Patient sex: M
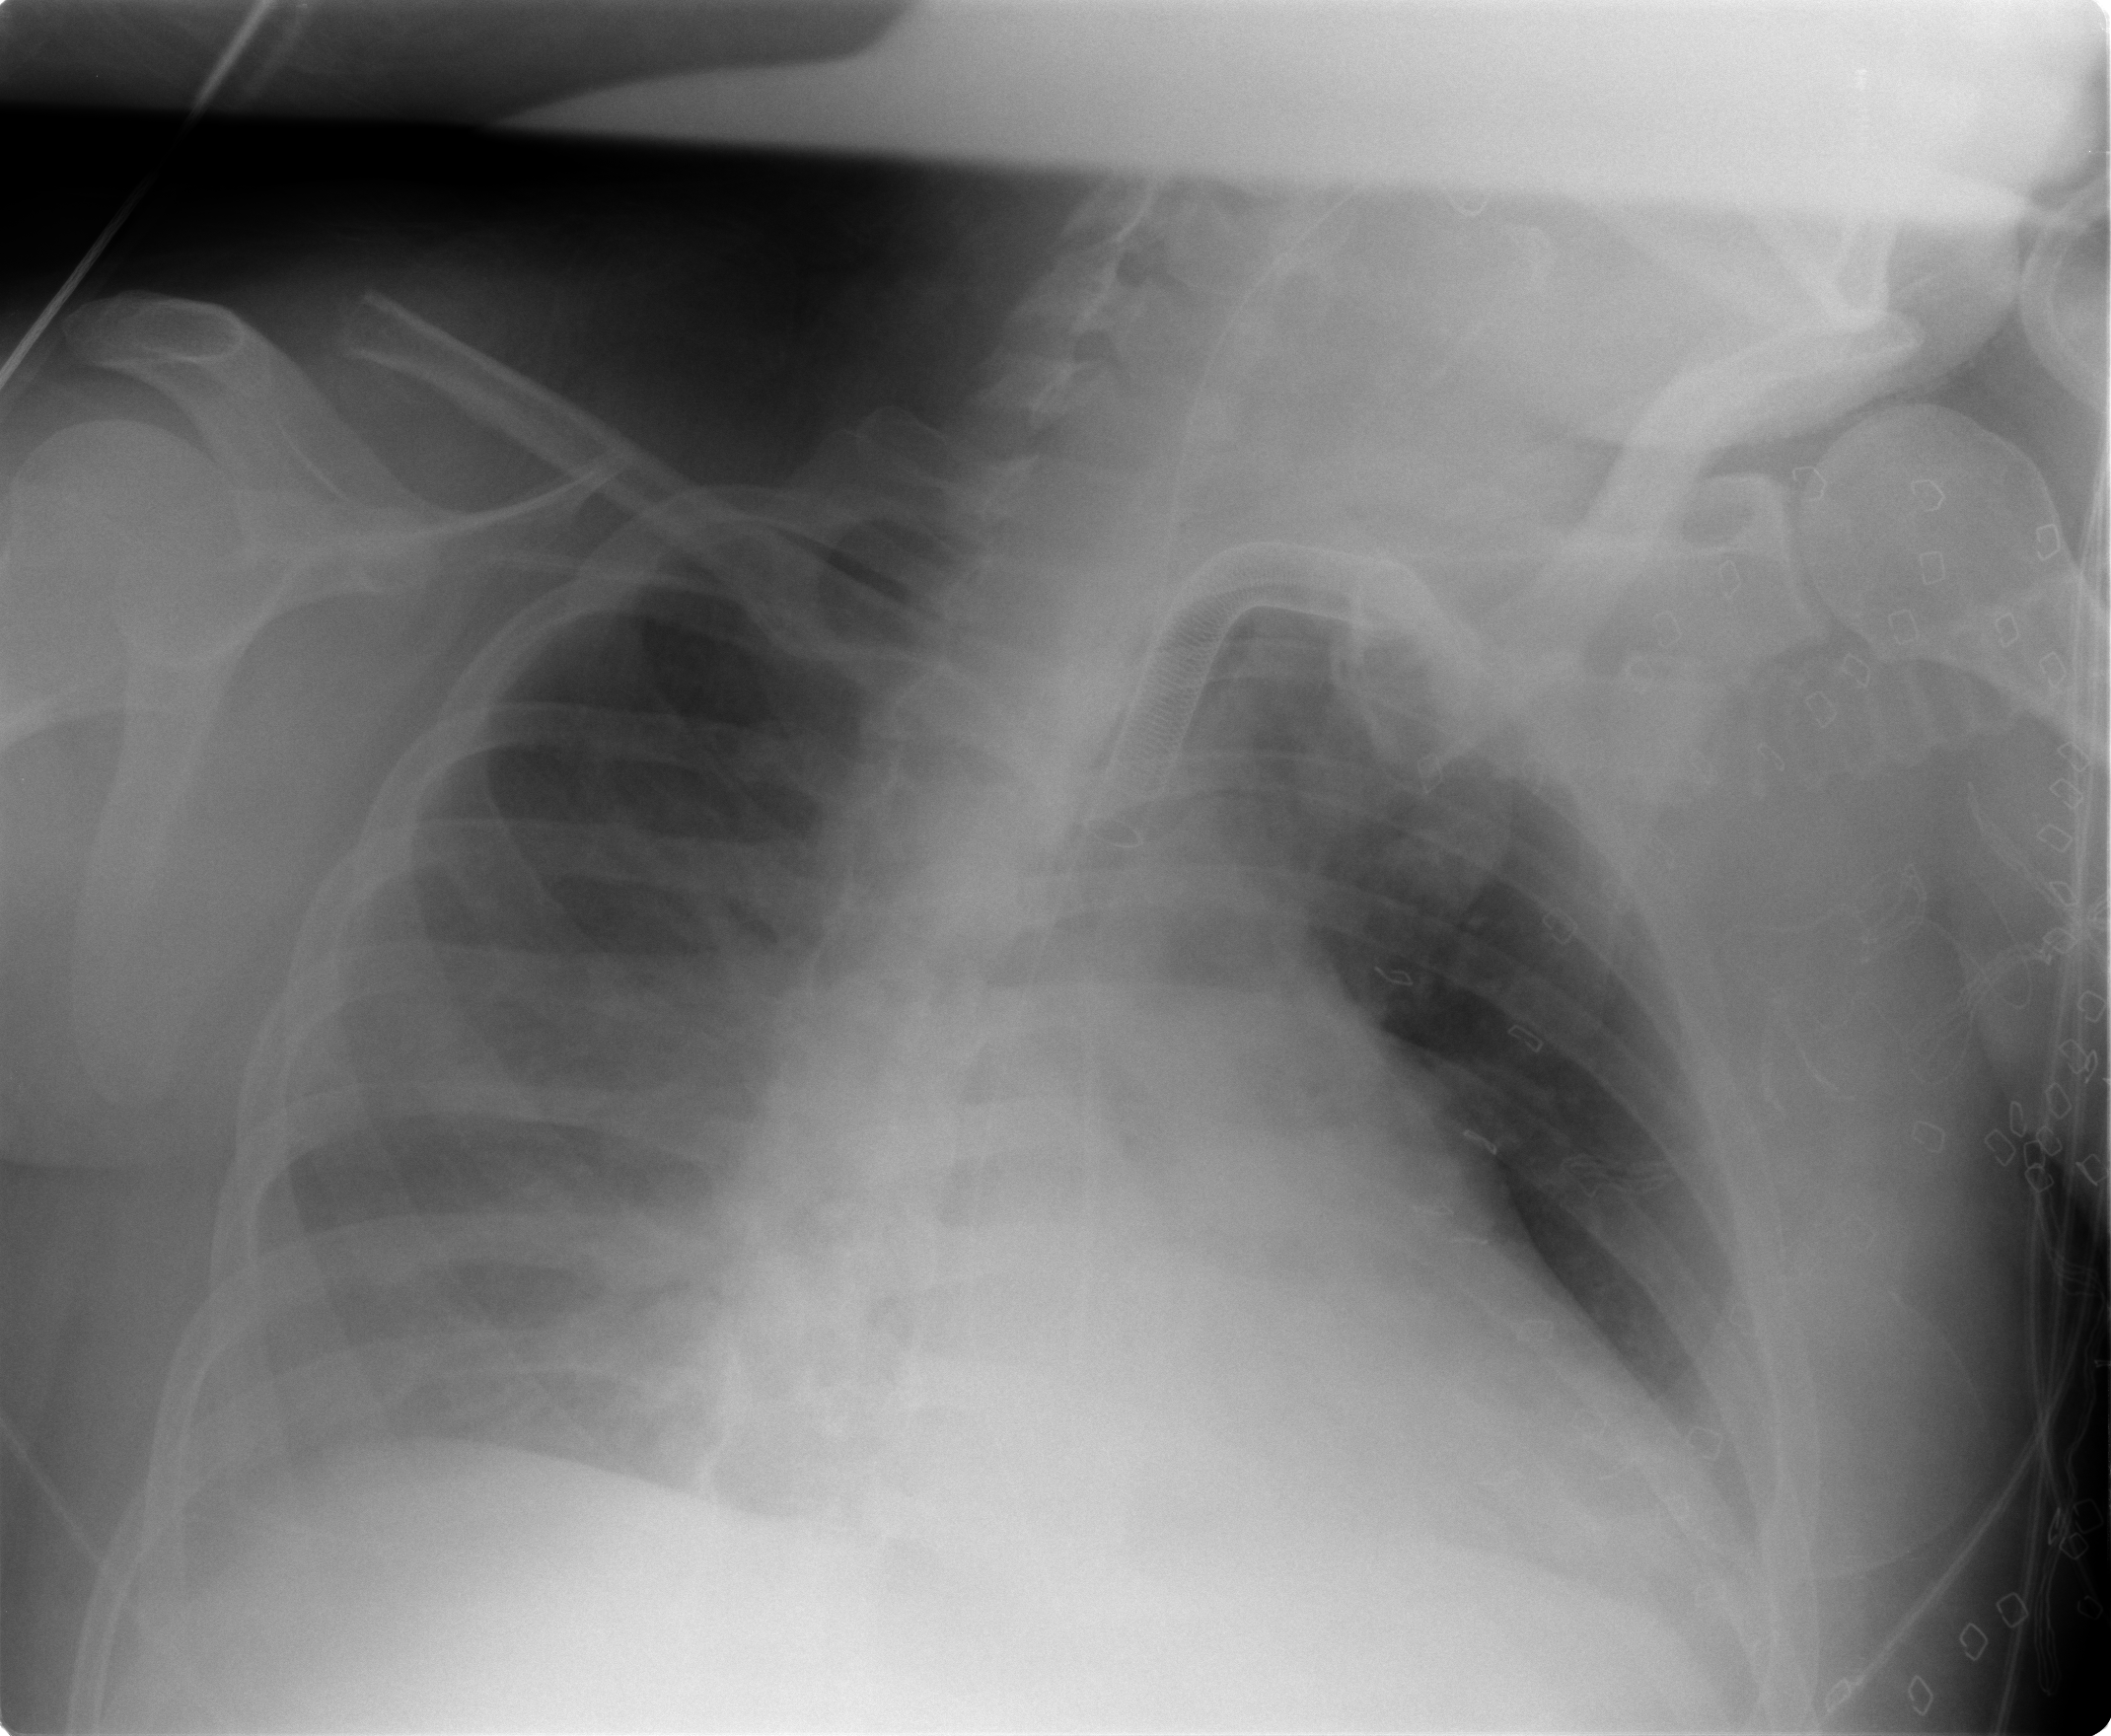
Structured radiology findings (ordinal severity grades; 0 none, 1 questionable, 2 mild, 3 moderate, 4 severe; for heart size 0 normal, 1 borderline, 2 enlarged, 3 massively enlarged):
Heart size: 1
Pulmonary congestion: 2
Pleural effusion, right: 2
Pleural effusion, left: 2
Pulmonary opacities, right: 2
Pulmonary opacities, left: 2
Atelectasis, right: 2
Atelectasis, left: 0